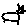
Label: cat